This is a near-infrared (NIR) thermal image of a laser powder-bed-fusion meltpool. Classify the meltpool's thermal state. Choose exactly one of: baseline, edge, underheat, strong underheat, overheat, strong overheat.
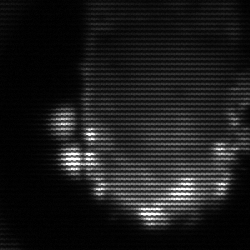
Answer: baseline